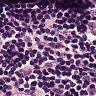
Metastatic tissue present: no